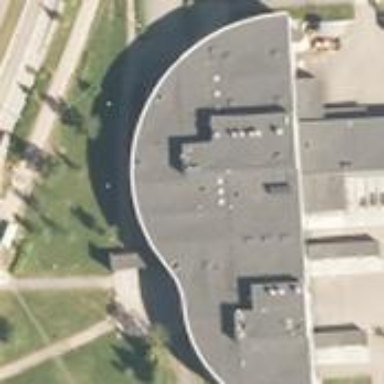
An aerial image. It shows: Flat-roofed school building.